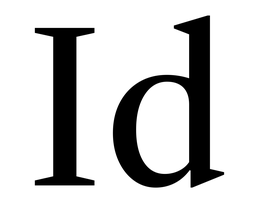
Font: LibreCaslonText_Regular